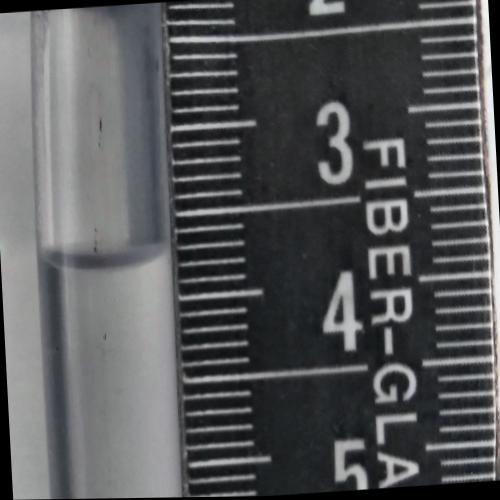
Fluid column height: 3.8 cm